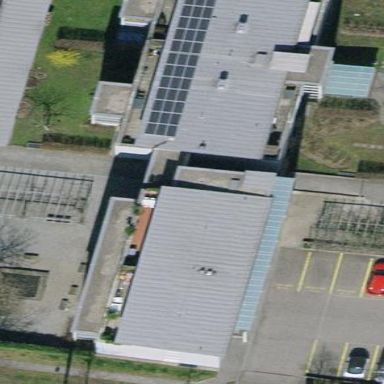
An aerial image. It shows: Modern apartment building with flat skillion roof.